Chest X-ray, PA view. Patient: 49 years old, sex M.
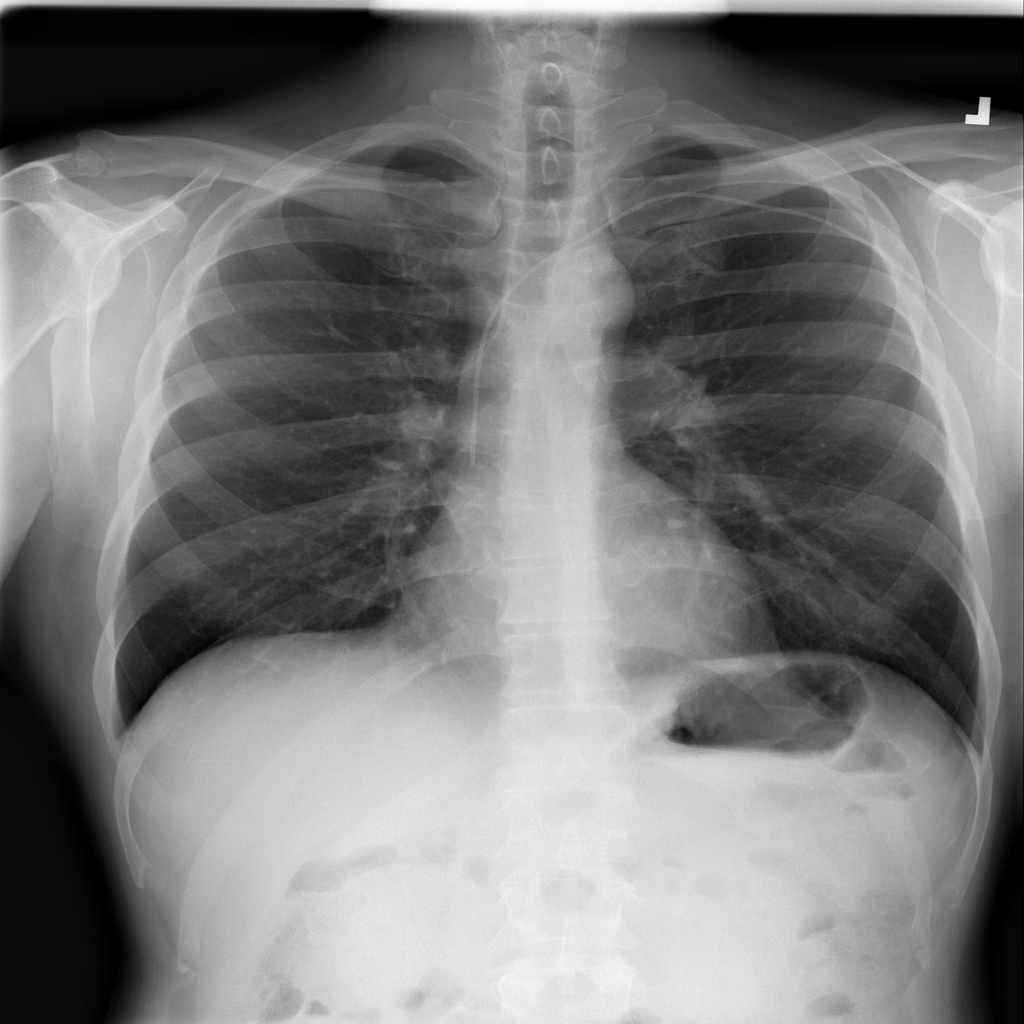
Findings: No Finding